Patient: sex M, age 24
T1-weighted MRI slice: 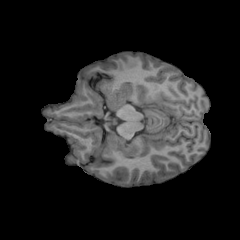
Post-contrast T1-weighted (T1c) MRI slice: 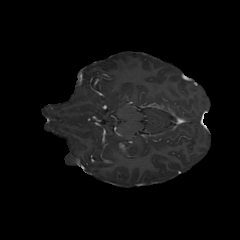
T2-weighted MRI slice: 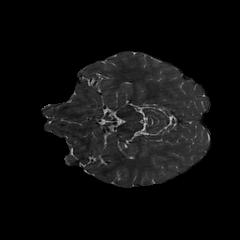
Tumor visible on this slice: yes
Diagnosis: Astrocytoma, IDH-mutant
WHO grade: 2